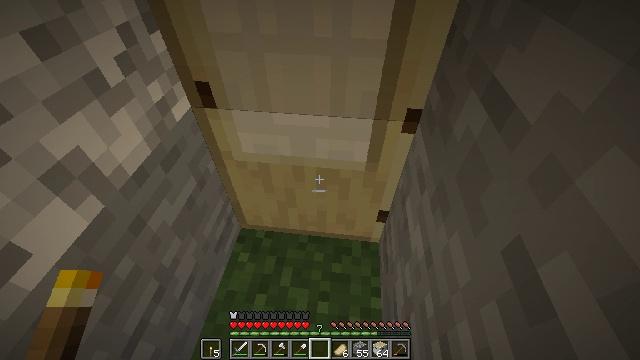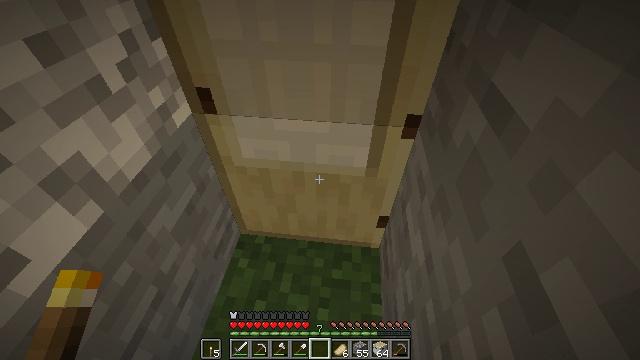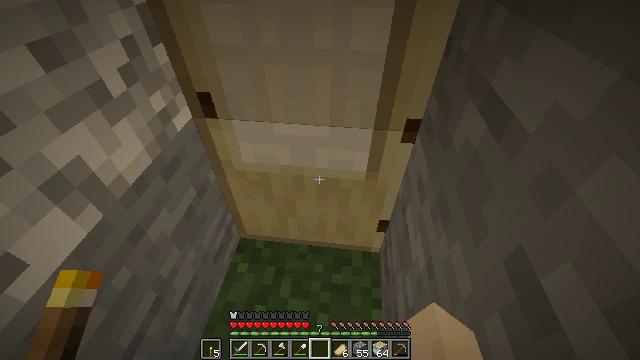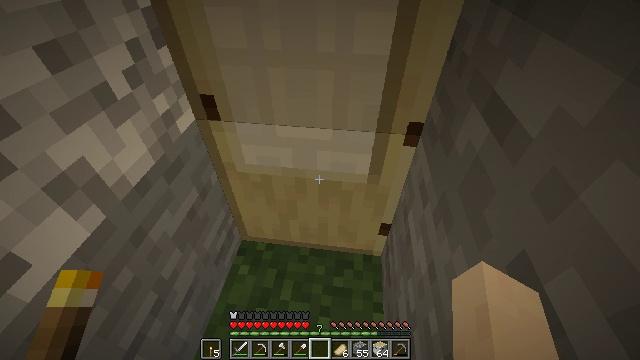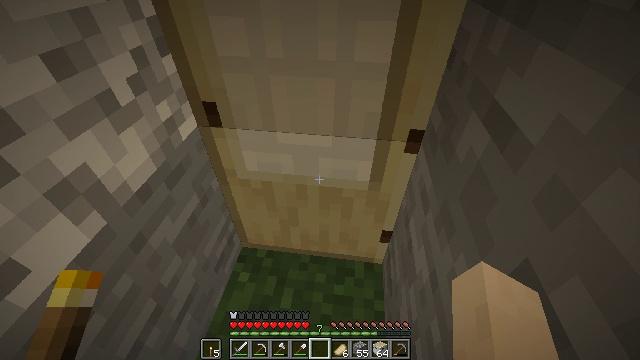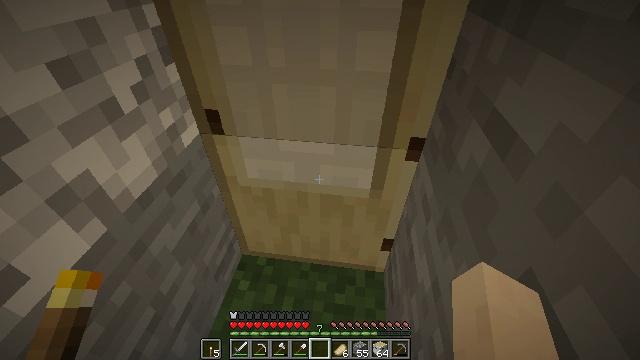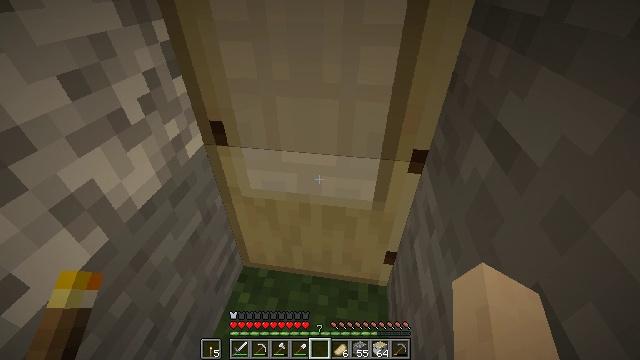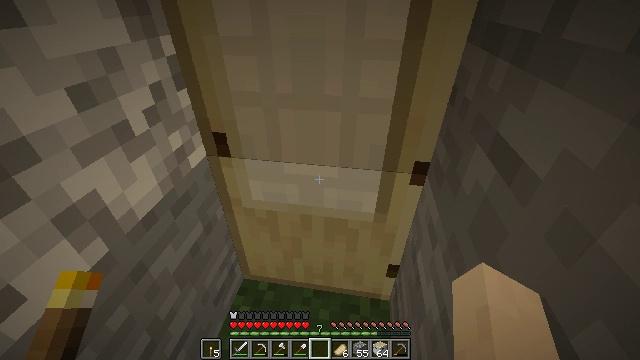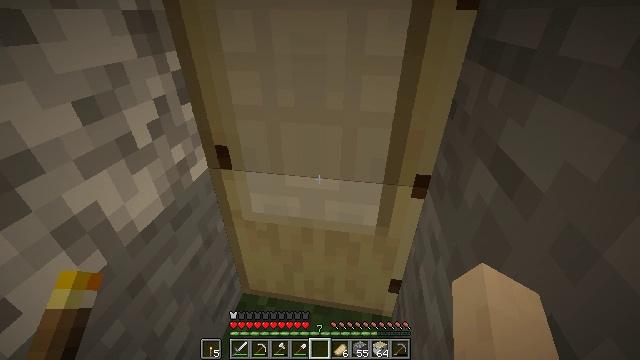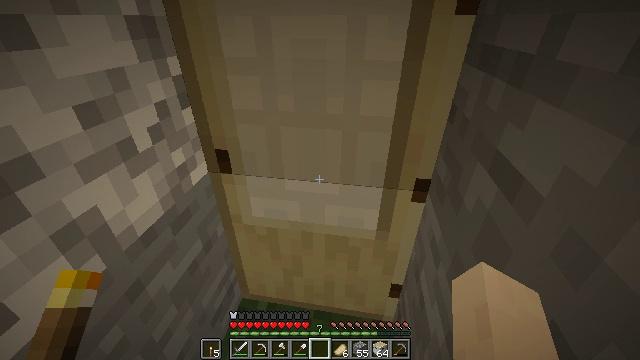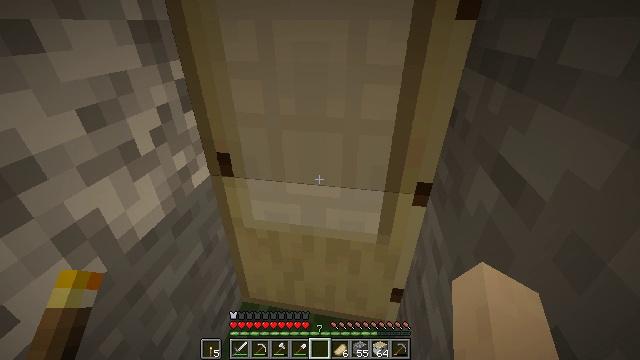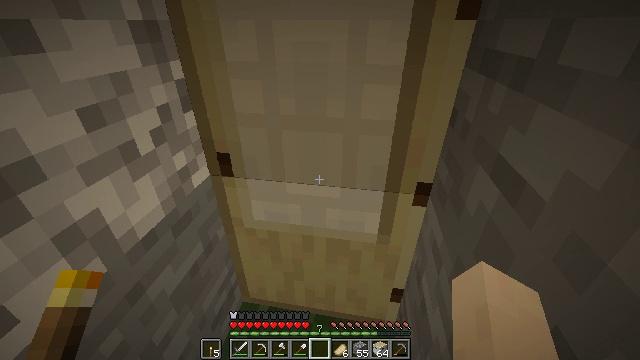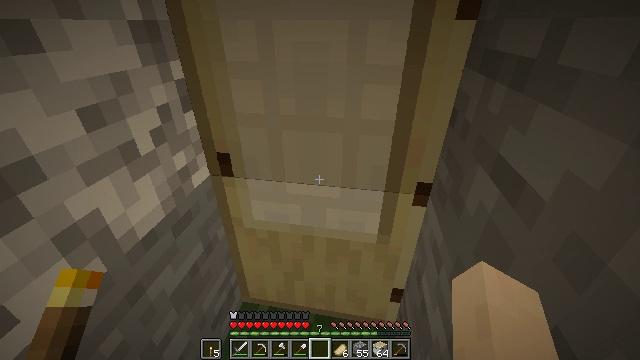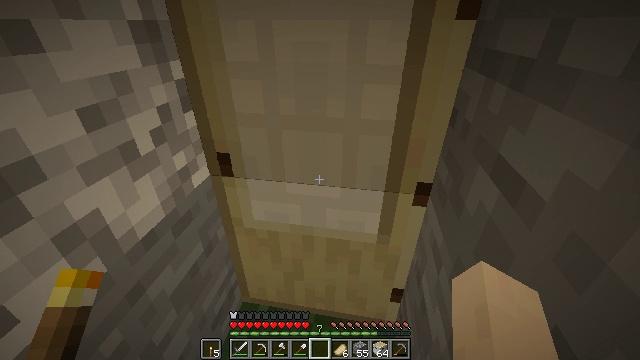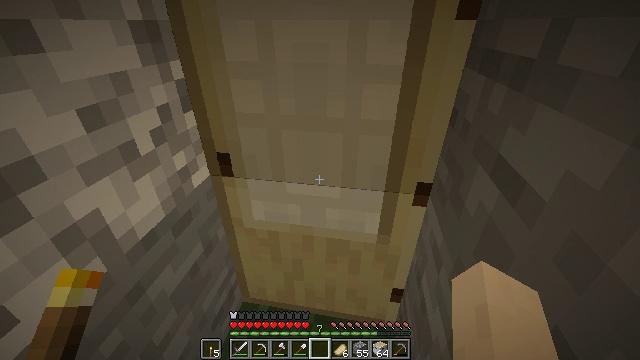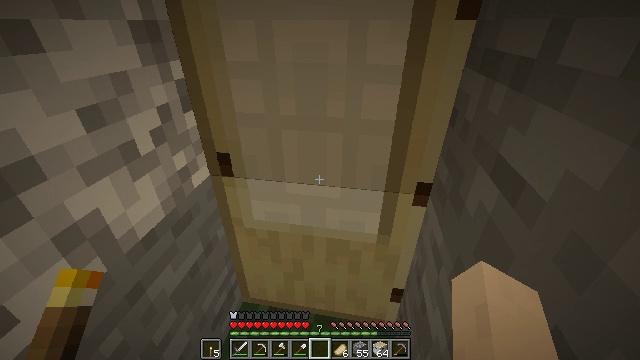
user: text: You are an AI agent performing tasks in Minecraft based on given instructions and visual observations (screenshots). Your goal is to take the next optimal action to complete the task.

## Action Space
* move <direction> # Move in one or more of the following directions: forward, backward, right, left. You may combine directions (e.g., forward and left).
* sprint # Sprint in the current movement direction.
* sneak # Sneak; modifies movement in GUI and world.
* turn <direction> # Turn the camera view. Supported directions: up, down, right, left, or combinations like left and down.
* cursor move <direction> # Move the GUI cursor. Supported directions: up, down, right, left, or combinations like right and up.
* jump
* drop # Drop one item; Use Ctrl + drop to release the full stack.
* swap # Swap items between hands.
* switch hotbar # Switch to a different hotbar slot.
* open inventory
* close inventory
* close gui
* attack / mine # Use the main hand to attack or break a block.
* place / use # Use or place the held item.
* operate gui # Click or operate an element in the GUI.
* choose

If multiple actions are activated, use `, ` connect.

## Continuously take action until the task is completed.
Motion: motion action
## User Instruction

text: Attack the birch door to open a passage.
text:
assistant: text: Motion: turn up
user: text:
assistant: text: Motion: no_op
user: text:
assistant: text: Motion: no_op
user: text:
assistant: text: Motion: turn up
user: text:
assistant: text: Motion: turn up
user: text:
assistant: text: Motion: turn up
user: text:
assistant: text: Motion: turn up
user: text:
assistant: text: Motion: turn up
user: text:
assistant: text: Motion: no_op
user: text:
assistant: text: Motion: no_op
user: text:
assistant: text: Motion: no_op
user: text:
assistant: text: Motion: no_op
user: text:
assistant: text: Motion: no_op
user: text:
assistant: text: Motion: no_op
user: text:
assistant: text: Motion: no_op
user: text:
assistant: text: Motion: no_op
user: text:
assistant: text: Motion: no_op
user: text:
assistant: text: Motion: switch to hotbar 3
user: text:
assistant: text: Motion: switch to hotbar 3
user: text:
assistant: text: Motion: attack / mine, switch to hotbar 3
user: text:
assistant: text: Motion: attack / mine
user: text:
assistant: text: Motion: attack / mine
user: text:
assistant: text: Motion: attack / mine
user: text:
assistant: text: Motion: attack / mine
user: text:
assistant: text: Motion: attack / mine
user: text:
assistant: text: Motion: attack / mine
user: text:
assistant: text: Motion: attack / mine
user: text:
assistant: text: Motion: attack / mine
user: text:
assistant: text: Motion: attack / mine
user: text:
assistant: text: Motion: attack / mine